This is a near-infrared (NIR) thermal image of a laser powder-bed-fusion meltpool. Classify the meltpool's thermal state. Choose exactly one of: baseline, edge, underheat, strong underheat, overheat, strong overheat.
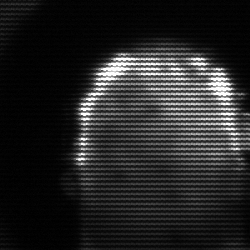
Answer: baseline